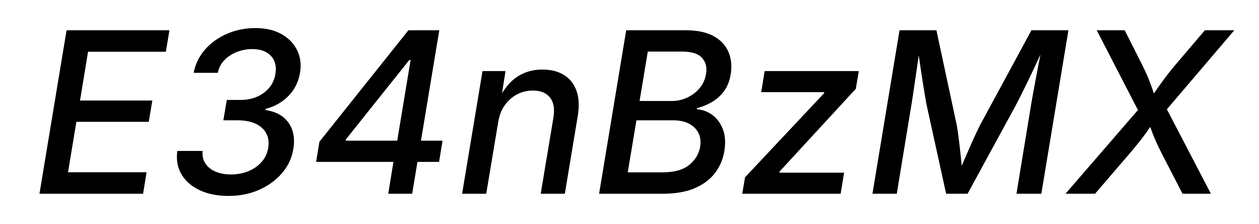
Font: Inter-Italic_Medium_Italic